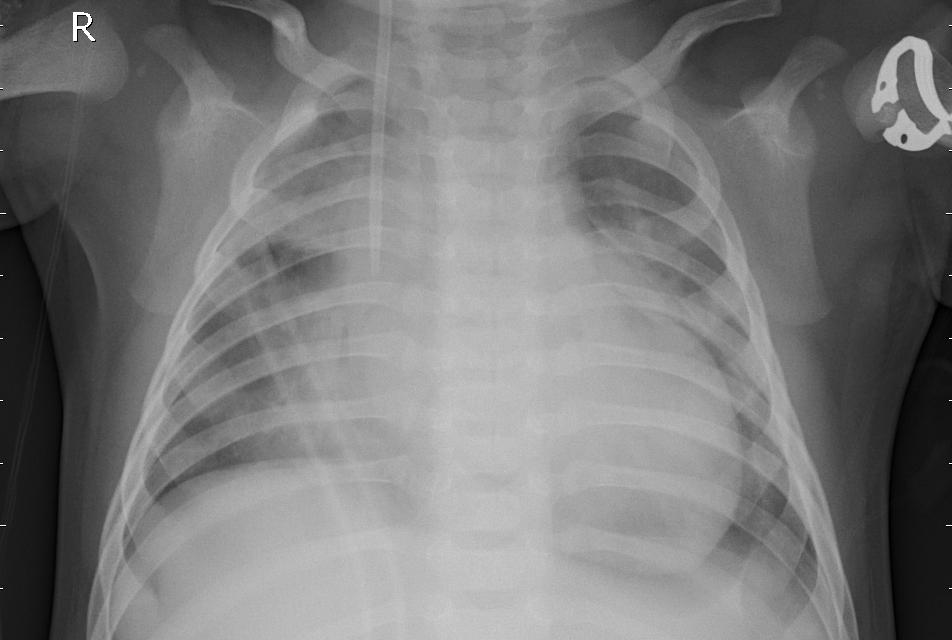
Diagnosis: PNEUMONIA